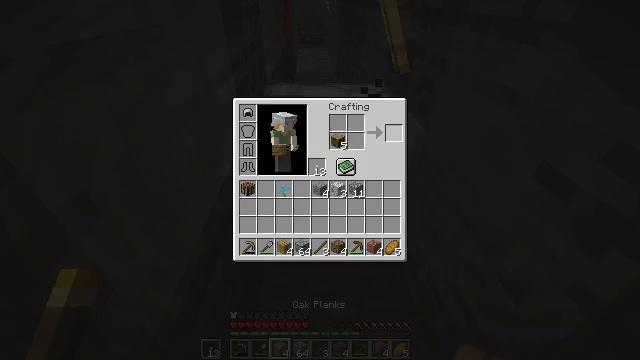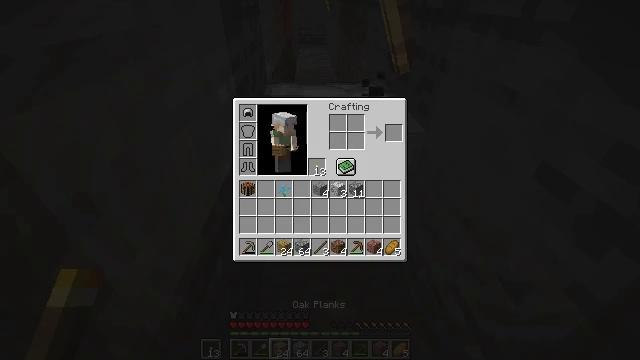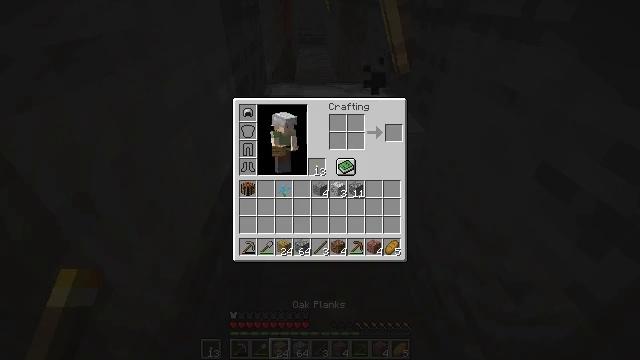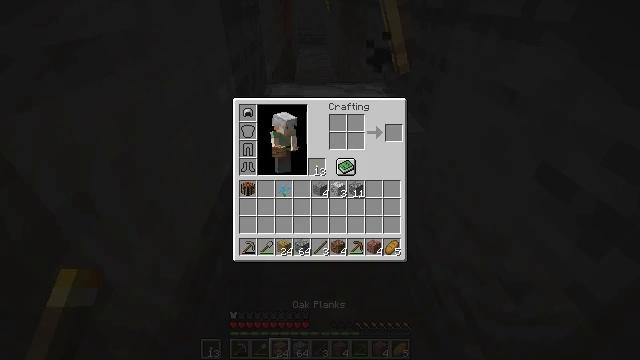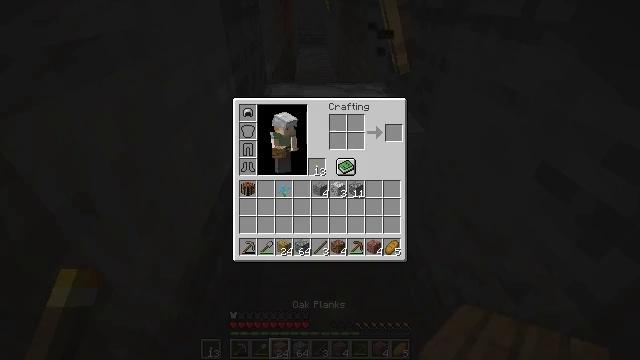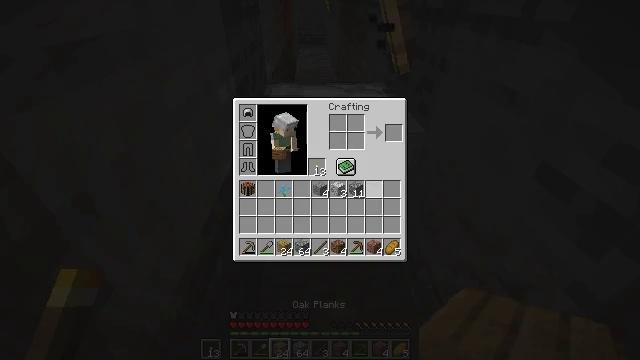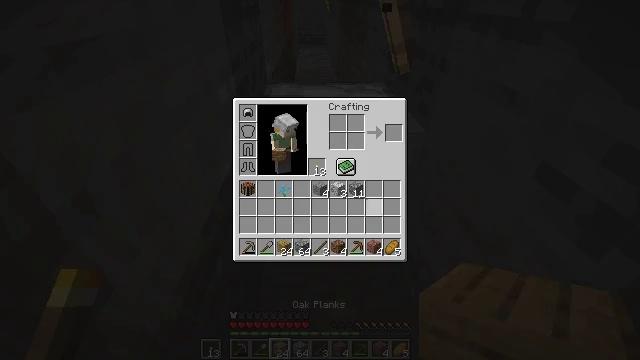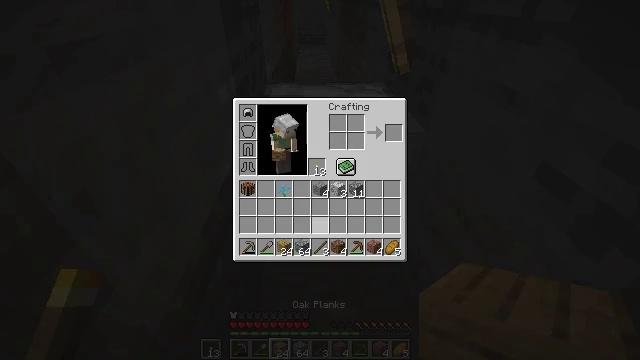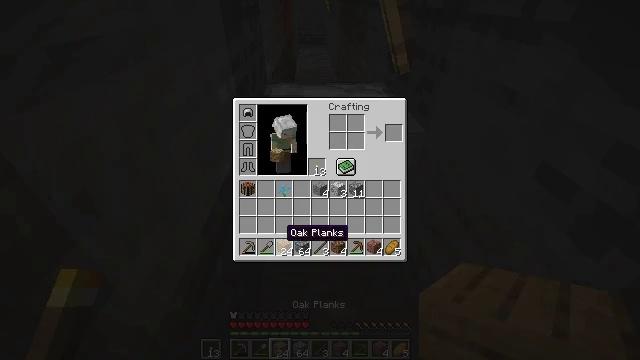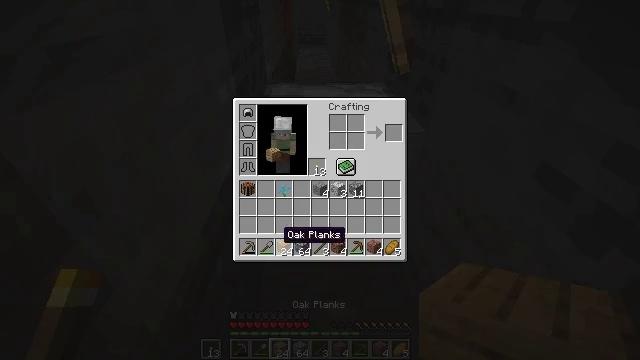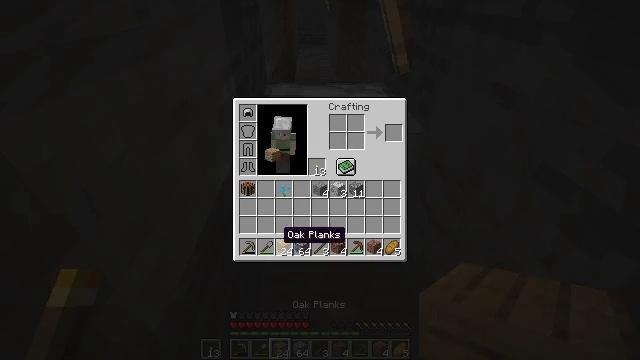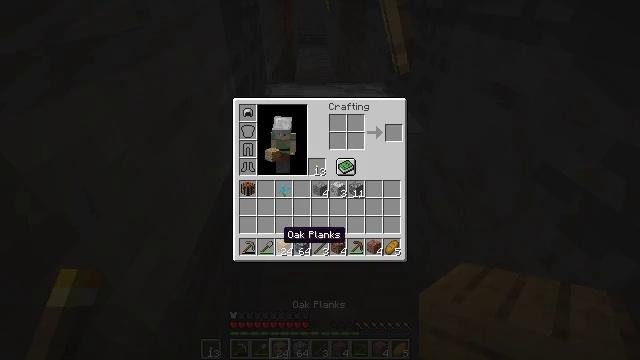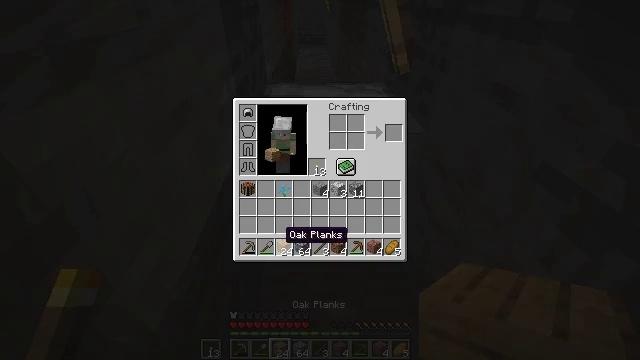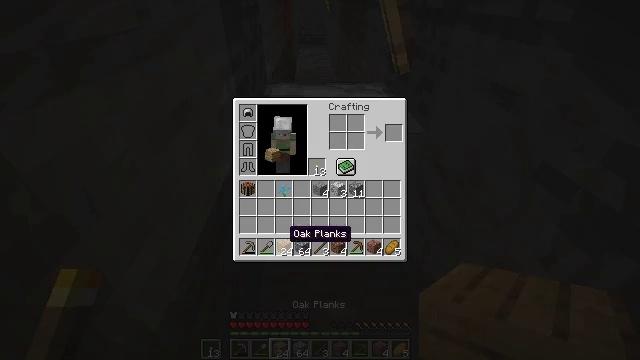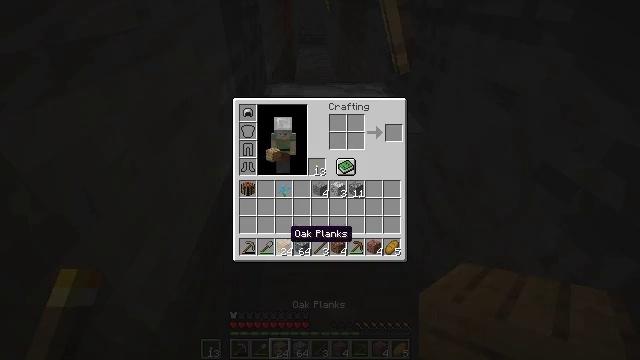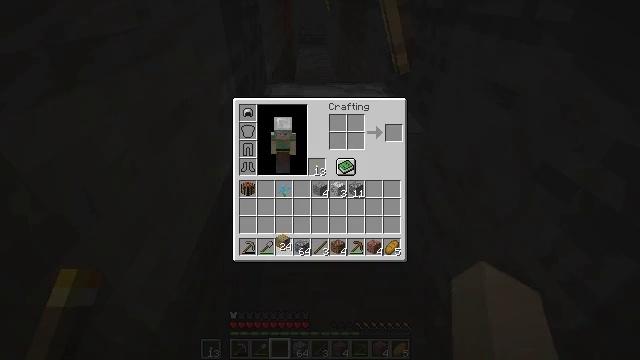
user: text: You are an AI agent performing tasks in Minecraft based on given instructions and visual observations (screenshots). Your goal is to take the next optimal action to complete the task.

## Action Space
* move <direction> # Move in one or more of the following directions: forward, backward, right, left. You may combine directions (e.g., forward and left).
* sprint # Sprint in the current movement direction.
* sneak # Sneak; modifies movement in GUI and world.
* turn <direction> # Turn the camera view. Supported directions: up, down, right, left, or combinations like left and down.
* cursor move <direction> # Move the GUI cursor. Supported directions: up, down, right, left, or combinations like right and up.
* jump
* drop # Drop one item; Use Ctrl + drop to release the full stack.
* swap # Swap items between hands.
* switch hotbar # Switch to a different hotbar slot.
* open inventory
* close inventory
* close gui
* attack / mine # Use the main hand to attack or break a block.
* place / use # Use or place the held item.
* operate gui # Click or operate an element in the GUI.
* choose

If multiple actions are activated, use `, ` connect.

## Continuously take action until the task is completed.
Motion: motion action
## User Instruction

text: Take down the wall torch for reuse.
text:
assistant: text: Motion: sneak, open gui
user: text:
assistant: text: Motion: sneak
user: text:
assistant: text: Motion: sneak, cursor move down
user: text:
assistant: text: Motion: cursor move down
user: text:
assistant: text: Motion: cursor move left and down
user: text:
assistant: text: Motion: cursor move left and down
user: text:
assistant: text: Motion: cursor move left and down
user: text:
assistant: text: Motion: cursor move left and down
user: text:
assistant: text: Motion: no_op
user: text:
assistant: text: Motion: no_op
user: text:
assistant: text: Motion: no_op
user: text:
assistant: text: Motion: no_op
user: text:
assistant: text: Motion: no_op
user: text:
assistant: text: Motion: no_op
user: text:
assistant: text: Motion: operate gui
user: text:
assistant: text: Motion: operate gui
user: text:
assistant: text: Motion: cursor move up
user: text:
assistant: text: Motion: cursor move up
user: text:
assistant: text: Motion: no_op
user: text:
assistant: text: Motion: operate gui
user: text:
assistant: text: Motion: operate gui
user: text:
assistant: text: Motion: no_op
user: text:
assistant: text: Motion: no_op
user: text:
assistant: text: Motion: no_op
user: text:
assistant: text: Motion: cursor move right
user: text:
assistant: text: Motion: no_op
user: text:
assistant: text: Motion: cursor move right
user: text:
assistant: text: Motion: cursor move right
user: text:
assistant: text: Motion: turn right, close gui
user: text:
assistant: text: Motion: turn right and up